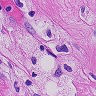
Metastatic tissue present: yes